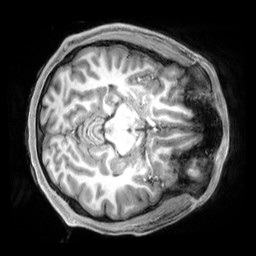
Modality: T1w
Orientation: axial
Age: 25
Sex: male
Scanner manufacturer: siemens
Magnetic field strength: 3 T
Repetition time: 2.3 s
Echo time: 0.00229 s